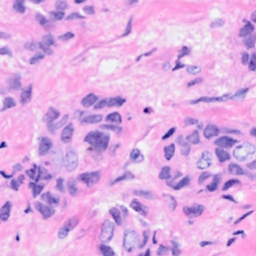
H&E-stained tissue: Breast